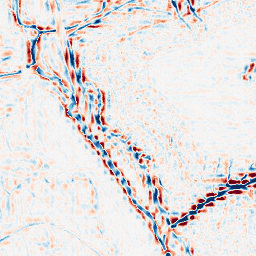
Category: wavelet
Decomposition family: wavelet_reverse_biorthogonal
Decomposition parameters: wavelet: rbio1.3
level: 3
Upsampling method: quintic
Upsampling parameters: scale: 8
Upsampling scale: 8